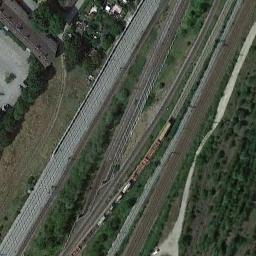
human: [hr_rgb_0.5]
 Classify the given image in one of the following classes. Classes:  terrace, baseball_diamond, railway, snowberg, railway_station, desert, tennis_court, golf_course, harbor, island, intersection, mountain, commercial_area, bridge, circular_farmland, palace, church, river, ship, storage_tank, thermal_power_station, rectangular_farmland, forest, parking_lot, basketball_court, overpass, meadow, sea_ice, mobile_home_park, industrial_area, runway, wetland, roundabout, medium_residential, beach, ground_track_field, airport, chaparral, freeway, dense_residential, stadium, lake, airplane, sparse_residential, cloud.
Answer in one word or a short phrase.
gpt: railway